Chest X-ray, AP view. Patient: 25 years old, sex M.
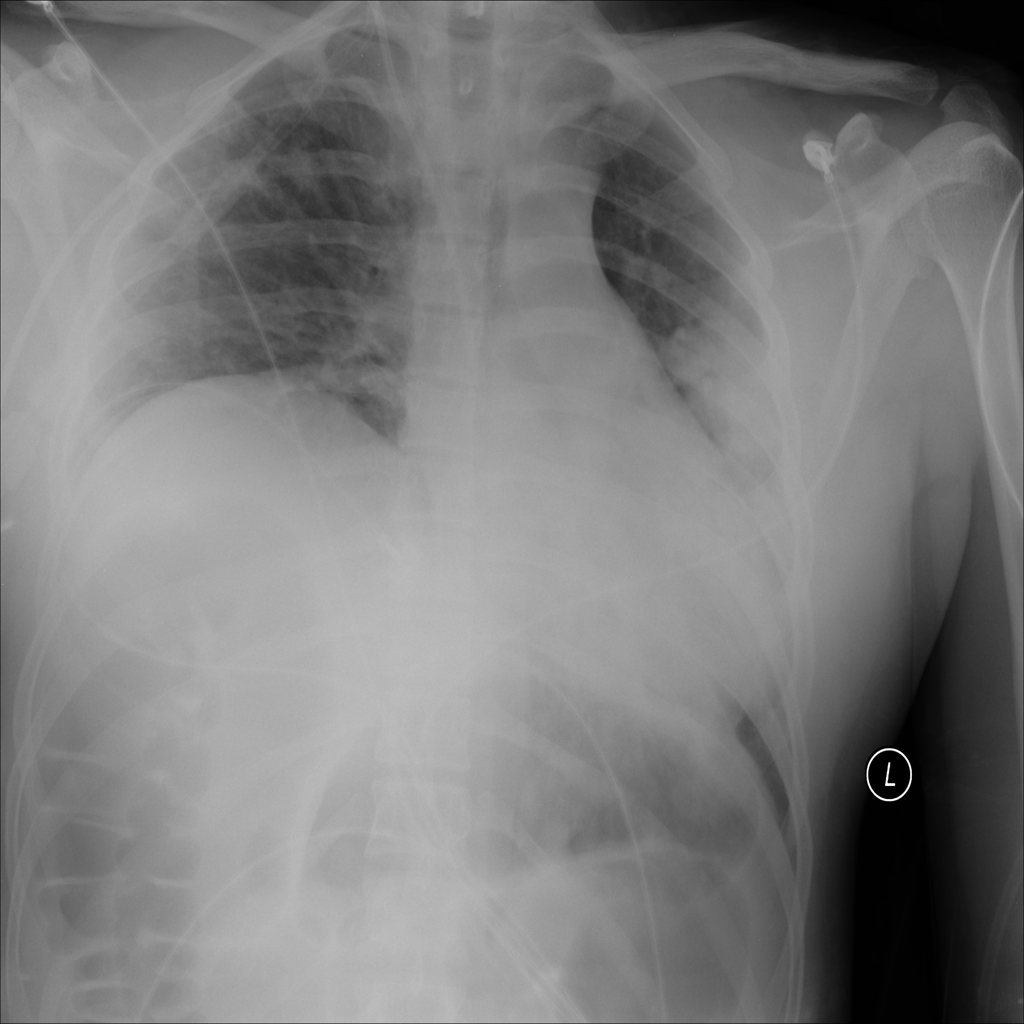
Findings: Consolidation, Nodule